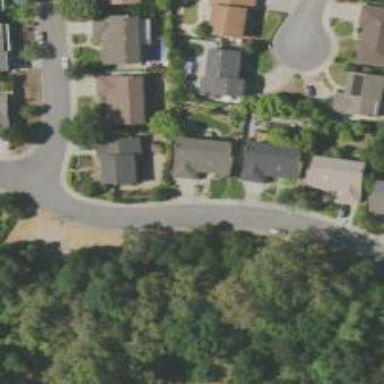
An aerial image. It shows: Residential road with sidewalk on the left.